Question: I have the following C++ code which gives me the following error:
'''
#include <iostream>
using namespace std;
int main()
{
MyPrinter(100);
MyPrinter(100.90);
getchar();
return 0;
}
template <class T>
void MyPrinter(T arr)
{
cout<<"Value is: " + arr;
}
'''

What am I missing here ?
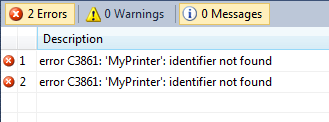
Answer: You're trying to use an identifier before you declare or define it.
Defining it before you use it would work:
'''
#include <iostream>
using namespace std;
template <class T>
void MyPrinter(T arr)
{
cout<<"Value is: " + arr;
}
int main()
{
MyPrinter(100);
MyPrinter(100.90);
getchar();
return 0;
}
'''
Alternatively, you can just 'MyPrinter' by putting the below code before 'main' (and leave the rest of your code as is):
'''
template <class T>
void MyPrinter(T arr);
'''